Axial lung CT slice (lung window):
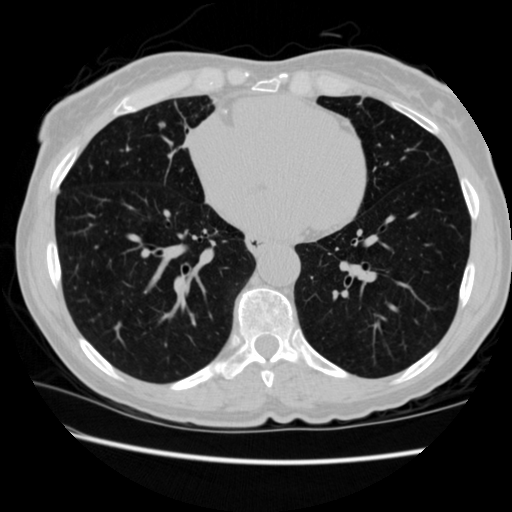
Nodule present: yes
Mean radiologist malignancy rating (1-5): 3.5